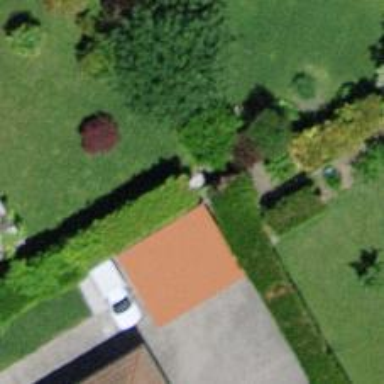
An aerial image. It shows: Hedge acting as barrier.